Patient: sex M, age 36
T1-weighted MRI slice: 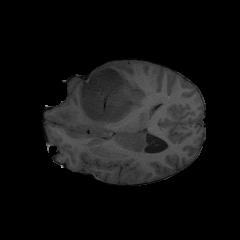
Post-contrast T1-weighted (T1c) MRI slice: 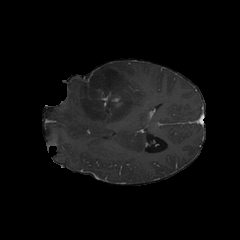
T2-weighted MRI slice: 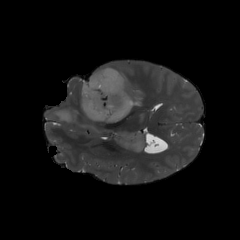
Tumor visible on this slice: yes
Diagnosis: Glioblastoma, IDH-wildtype
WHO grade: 4